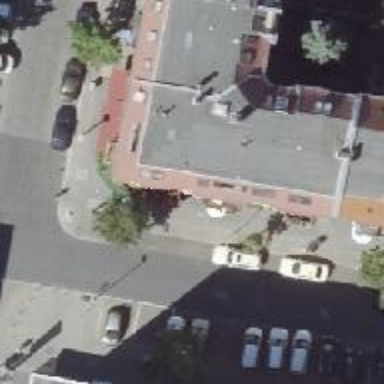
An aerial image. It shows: Taxi stand.